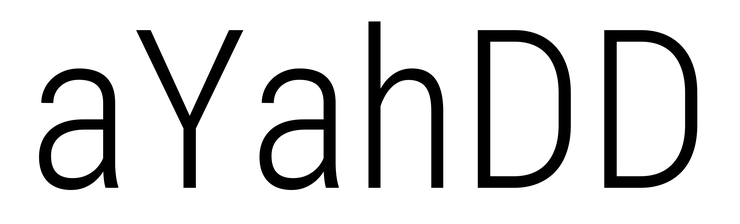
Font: Roboto_Condensed_Light